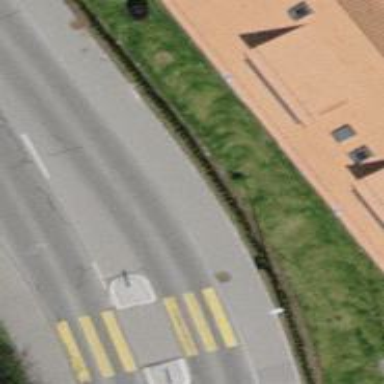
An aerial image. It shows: Asphalt sidewalk along the footway.